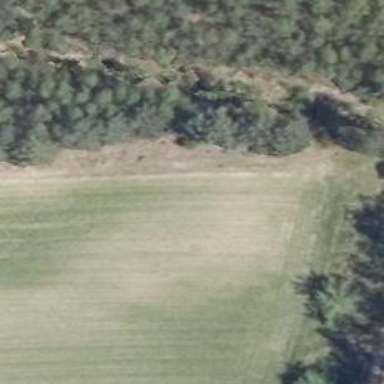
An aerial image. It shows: Hunting stand.